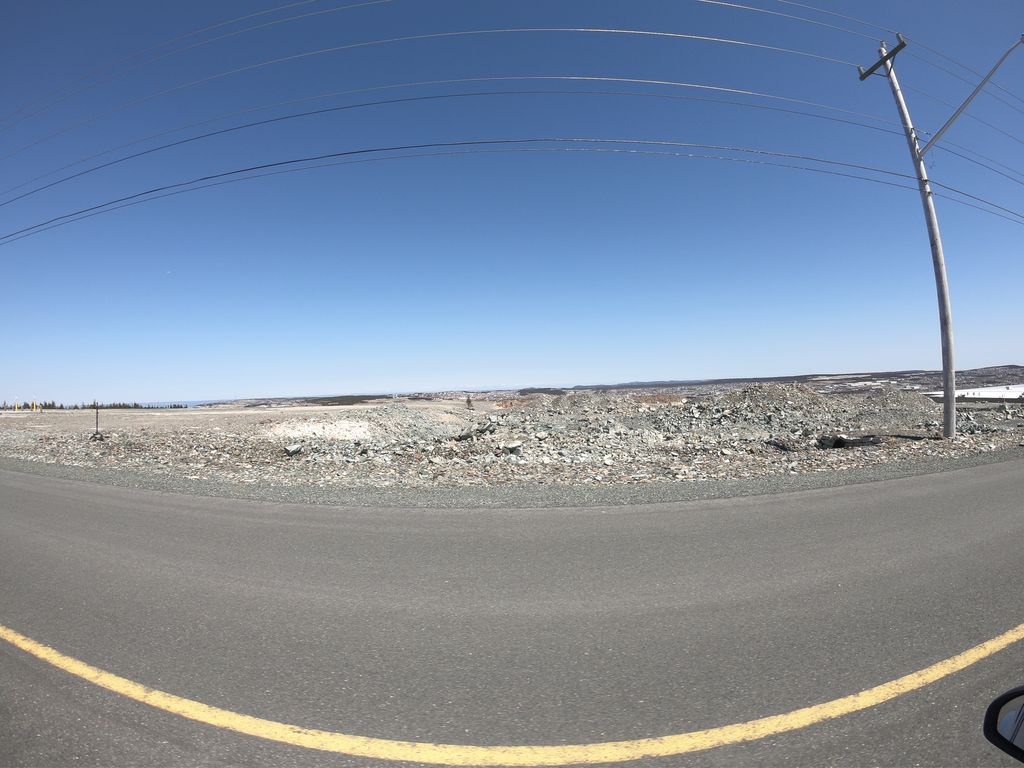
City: st_johns